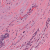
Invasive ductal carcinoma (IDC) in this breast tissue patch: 1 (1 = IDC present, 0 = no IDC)